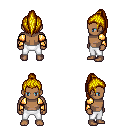
a pixel art fantasy rpg character, male body template, human, dark skin, gold arm armor, white pants, blonde long topknot hairstyle, four views (front, back, left, right), 2x2 character sprite sheet, small pixel art, hard edges, no anti-aliasing